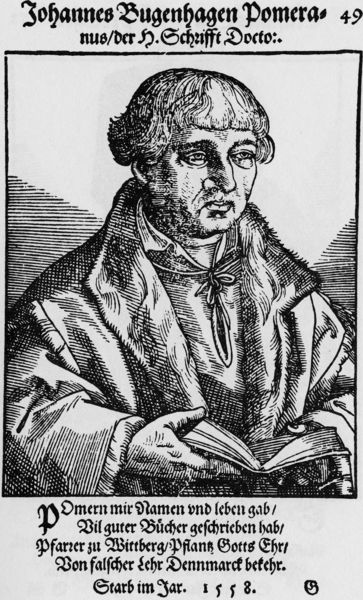
Titel: Bildnis des Johannes Bugenhagen
Künstler: Tobias Stimmer
Institution: (Seriendruck)
Schlagwörter: gemälde, hand, kopf, mann, schatten, umhang, weiß, frisur, grau, haar, mund, nase, ohr, profil, schwarz, zeichnung, blick, schleife, hemd, jacke, augen, band, bibel, johannes, kragen, pelz, tod, ärmel, bildnis, hände, portrait, porträt, geistlicher, haare, halbfigur, mantel, schnur, adel, brustbild, kinn, renaissance, pony, holzschnitt, schrift, halsband, grafik, graphik, linien, lesen, deutsch, denkend, striche, buch, denken, druck, schnitt, radierung, stich, seite, linolium, text, schriftsteller, selbstbildnis, namen, leben, pfarrer, hubi, klerus, pastor, luther, gelehrter, wei?, lesend, schreiber, gedenken, emblem, kupferstich, aufgeschlagen, erinnerung, fraktur, flugblatt, doktor, motto, reformation, kreuzschraffur, strophe, kragn, pagenschnitt, anzeige, cranach, doctor, bugenhagen, johannes bugenhagen, tränensack, gedenk, buch offen, johannes bugenhagen pomera, 1558, trauerkarte, pomera